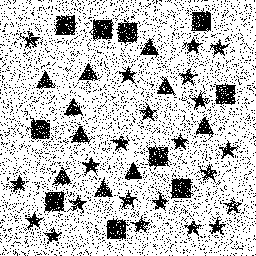
Squares: 10
Triangles: 10
Stars: 22
Total shapes: 42